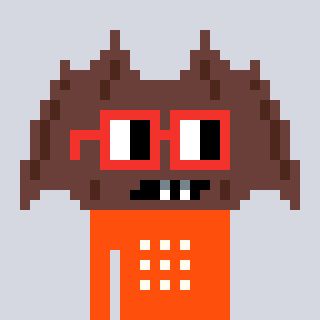
a pixel art character with square red glasses, a bat-shaped head and a orange-colored body on a cool background